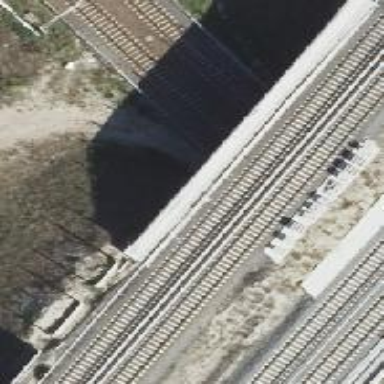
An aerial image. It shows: Bridge for electrified light rail.